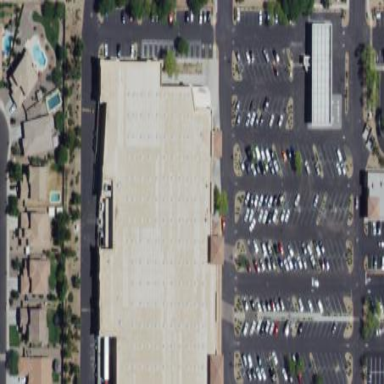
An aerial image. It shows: Retail building.